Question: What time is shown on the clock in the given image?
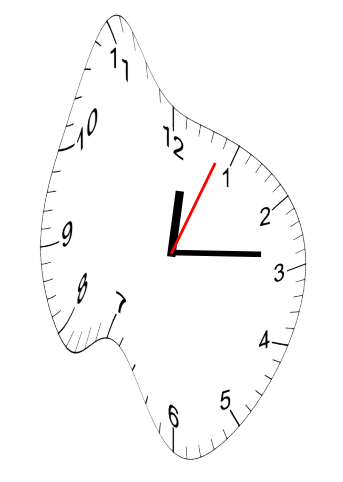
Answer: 12:14:04